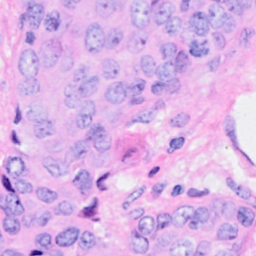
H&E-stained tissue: Breast